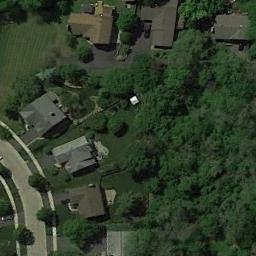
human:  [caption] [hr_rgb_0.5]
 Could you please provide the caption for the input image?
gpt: The houses in the mid-sized residential area are lined up neatly .

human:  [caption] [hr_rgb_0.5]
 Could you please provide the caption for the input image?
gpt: The medium residential area has some neatly arranged houses and a grove of trees is next to the medium residential area .

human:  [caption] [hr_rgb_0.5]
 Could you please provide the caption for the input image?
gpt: Many trees are in medium residential area .

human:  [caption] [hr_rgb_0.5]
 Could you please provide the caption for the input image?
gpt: The medium residential is on the grass next to some trees and road .

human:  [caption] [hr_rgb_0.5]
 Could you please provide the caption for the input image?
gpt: There are many green trees and some buildings on the medium residential area .